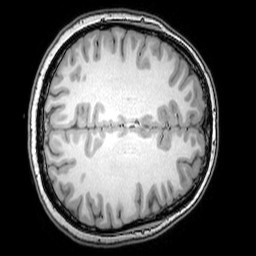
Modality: T1w
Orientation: axial
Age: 21
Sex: female
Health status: healthy
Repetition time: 0.081 s
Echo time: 0.037 s